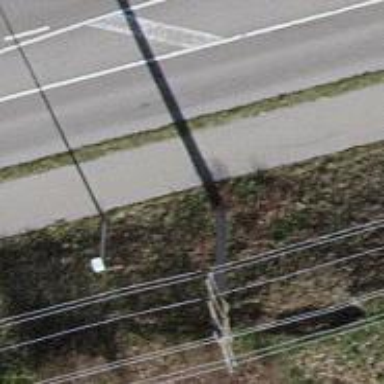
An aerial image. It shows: Power line in the image.